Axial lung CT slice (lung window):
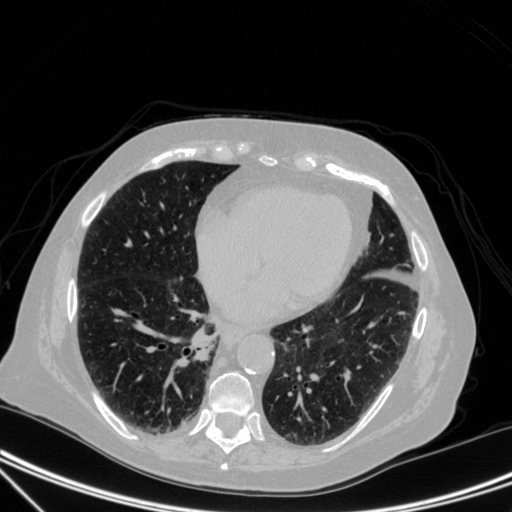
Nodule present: yes
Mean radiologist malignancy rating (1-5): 4